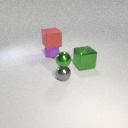
large green metal cube in front of small purple rubber cube